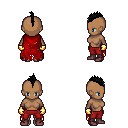
a pixel art fantasy rpg character, female body template, human, dark skin, red tattered cape, red pants, black mohawk hairstyle, gold gloves, maroon shoes, four views (front, back, left, right), 2x2 character sprite sheet, small pixel art, hard edges, no anti-aliasing